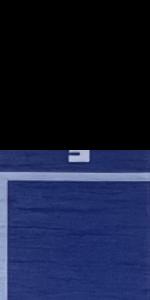
Label: Empty